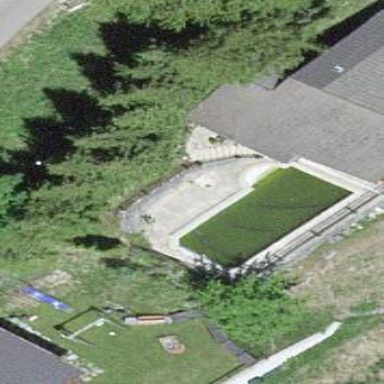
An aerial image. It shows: Swimming pool located in leisure land.